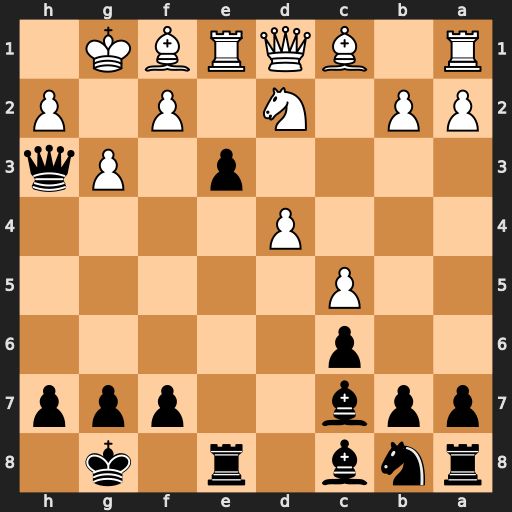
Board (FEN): rnb1r1k1/ppb2ppp/2p5/2P5/3P4/4p1Pq/PP1N1P1P/R1BQRBK1
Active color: b
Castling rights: -
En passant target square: -
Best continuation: exf2+ Kxf2 Qxh2+